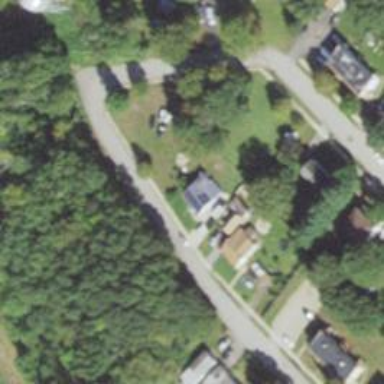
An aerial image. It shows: Residential driveway serving as service road.